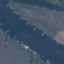
Land use / land cover class: River